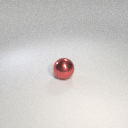
large red metal sphere